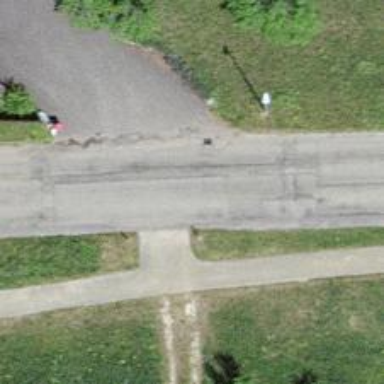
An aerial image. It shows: Concrete path.